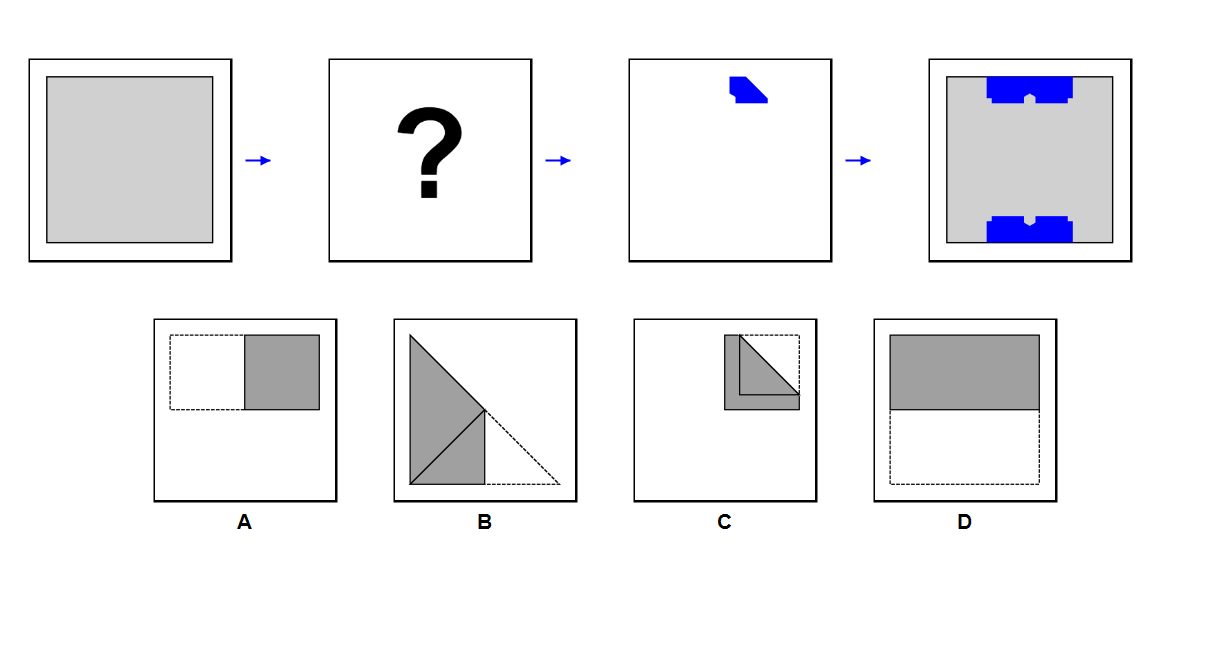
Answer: B